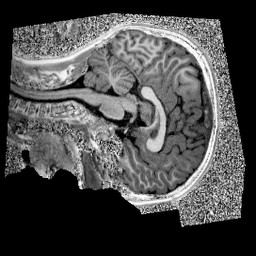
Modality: UNIT1
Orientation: sagittal
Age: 10
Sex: male
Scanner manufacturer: siemens
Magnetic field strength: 3 T
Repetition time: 4 s
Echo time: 0.00303 s